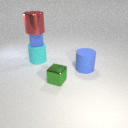
small blue rubber cube below large red metal cylinder